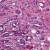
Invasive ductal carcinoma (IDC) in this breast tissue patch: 1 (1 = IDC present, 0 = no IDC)